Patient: sex M, age 70
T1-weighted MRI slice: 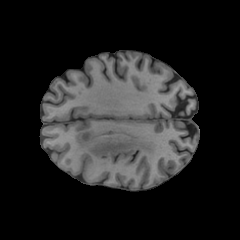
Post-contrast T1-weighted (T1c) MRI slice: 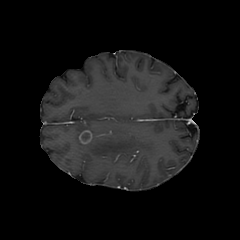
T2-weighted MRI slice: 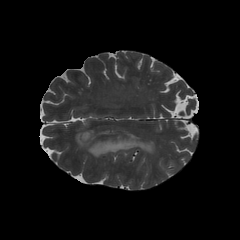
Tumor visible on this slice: yes
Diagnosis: Glioblastoma, IDH-wildtype
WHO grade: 4